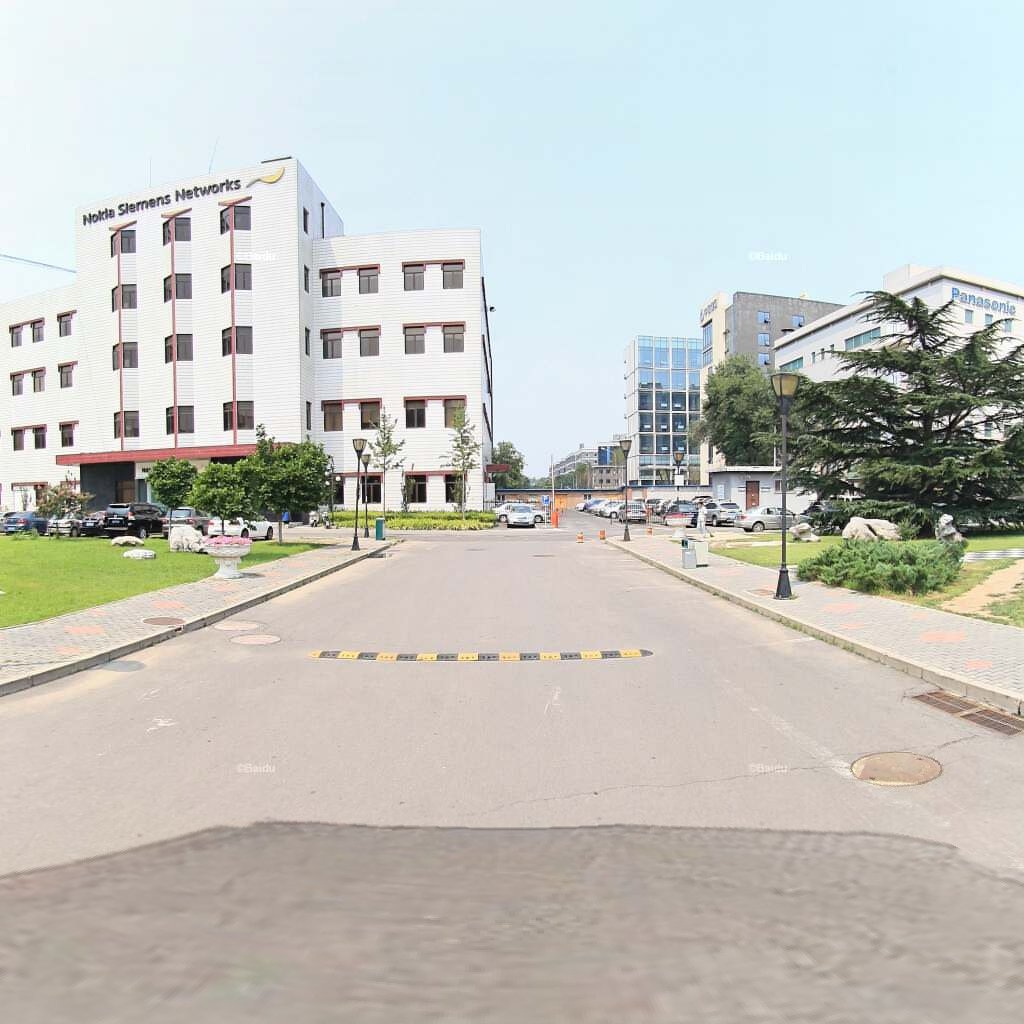
Region: Chaoyang
Road damage annotations: transverse crack, transverse crack, manhole cover, manhole cover, manhole cover, manhole cover